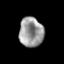
Tissue: prostate
Cell type: T cells
Senescence score: 0.2867
Nuclear area (px): 706
Mean DAPI intensity: 154.397